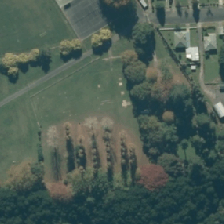
Land cover: urban_parkland